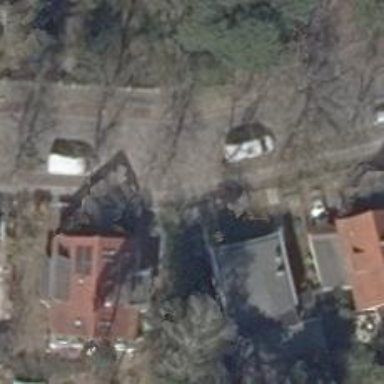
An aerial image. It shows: Driveway leading to service road.